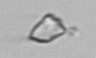
Label: detritus_transparent